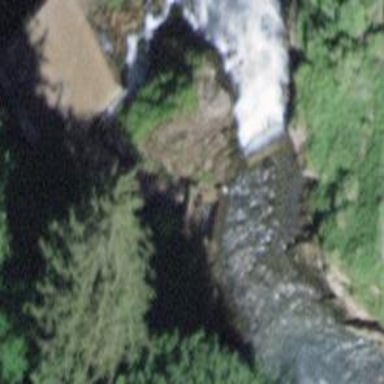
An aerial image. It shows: Beautiful waterfall in nature.